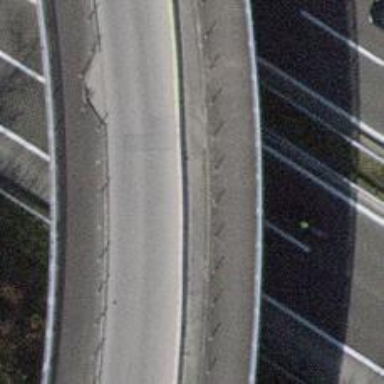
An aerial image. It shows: Unclassified road with grade 1 track type running over bridge.